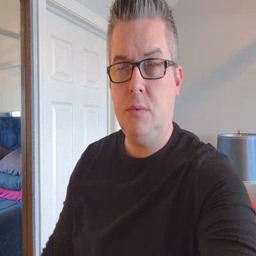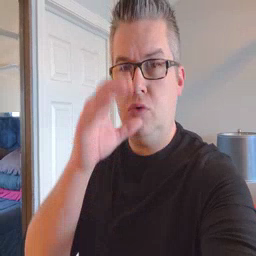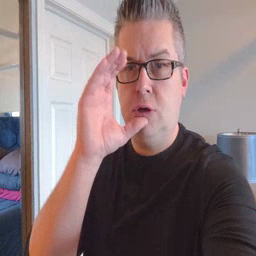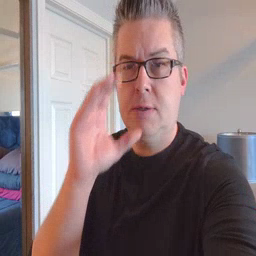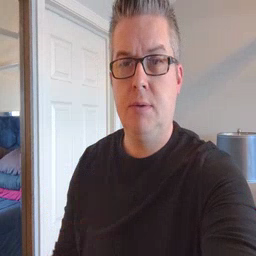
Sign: drink